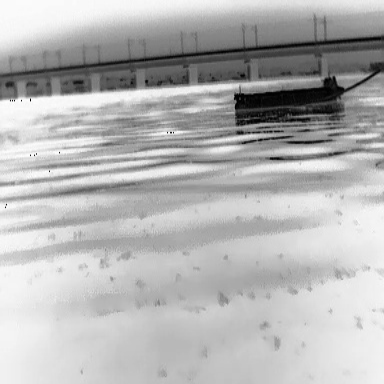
There is a liner in the infrared image.